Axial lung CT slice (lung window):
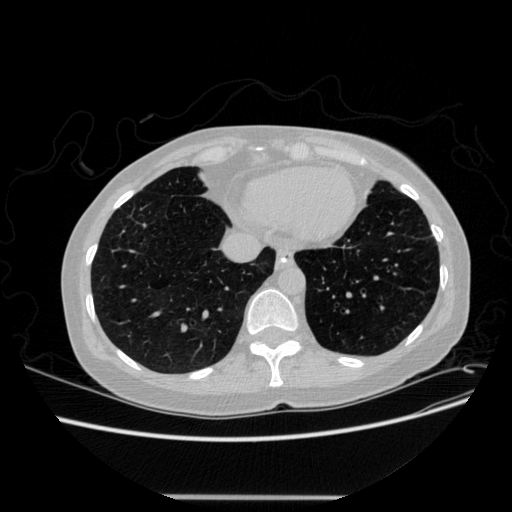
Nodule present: no